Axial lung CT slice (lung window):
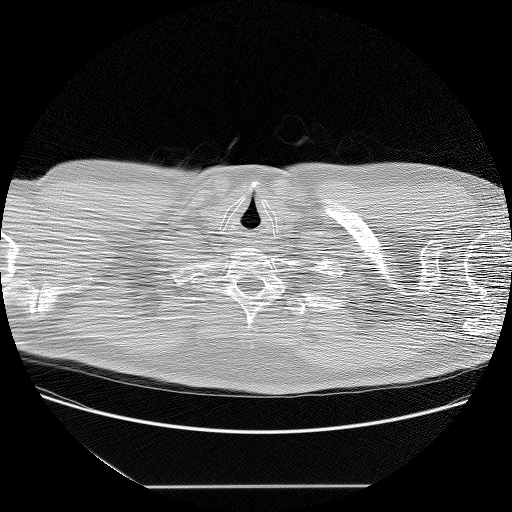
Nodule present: no